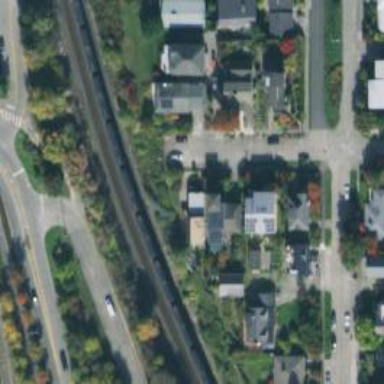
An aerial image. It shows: Residential road with separate sidewalk.